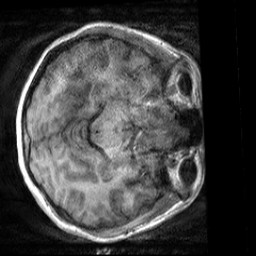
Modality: T1w
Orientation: axial
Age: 22
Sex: female
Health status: healthy
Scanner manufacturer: siemens
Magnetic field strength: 3 T
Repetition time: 2 s
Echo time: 0.00232 s